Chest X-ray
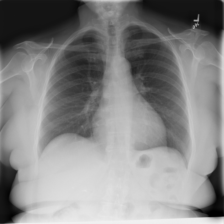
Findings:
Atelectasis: negative
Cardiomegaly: negative
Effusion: negative
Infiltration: negative
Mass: negative
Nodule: negative
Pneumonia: negative
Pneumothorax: negative
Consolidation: negative
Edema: negative
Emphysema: negative
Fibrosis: negative
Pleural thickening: negative
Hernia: negative